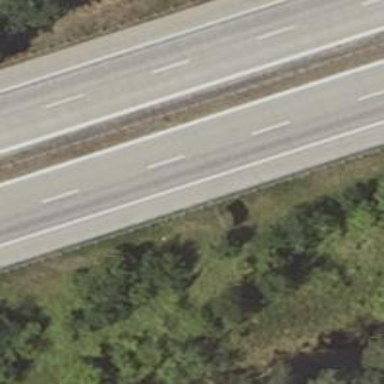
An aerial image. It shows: Concrete trunk road.